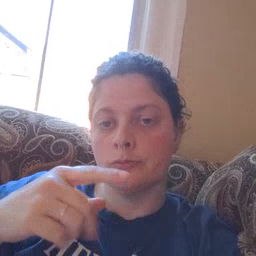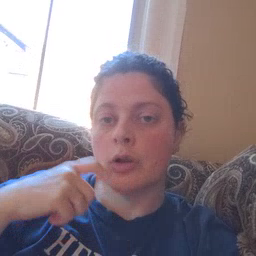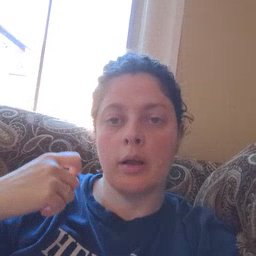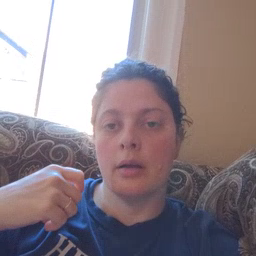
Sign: dry